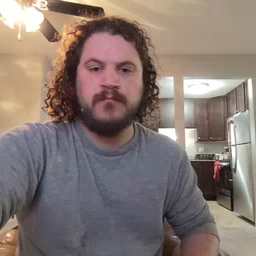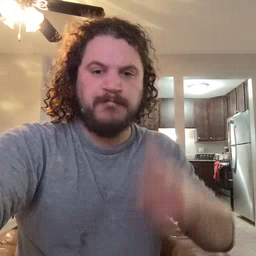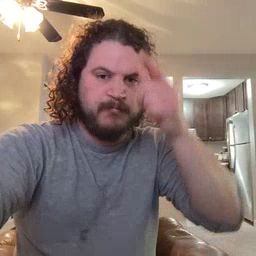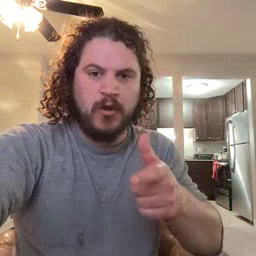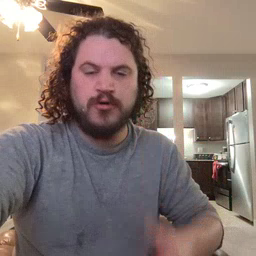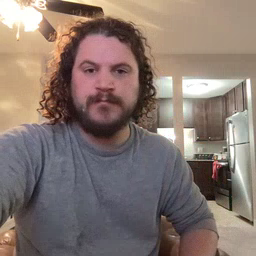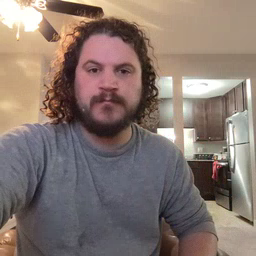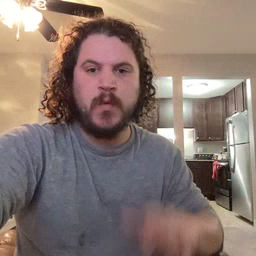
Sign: brother